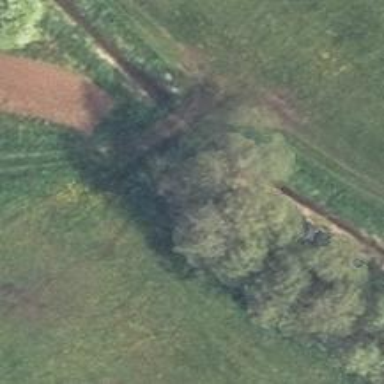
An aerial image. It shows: Row of deciduous broadleaved trees.